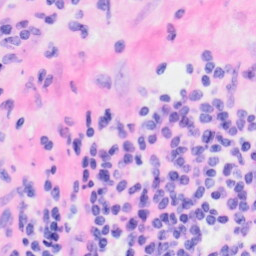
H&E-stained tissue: Kidney